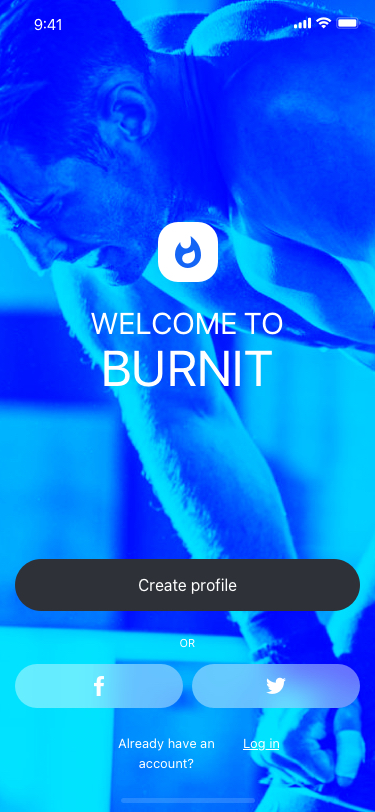
Text in this UI design:
Welcome to
BurnIt
or
Log in
Already have an account?